Interaction volume radius: 5 \u00c5
Interaction volume height: 10 \u00c5
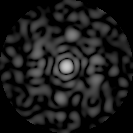
Disorder parameter: 0.806